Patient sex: M
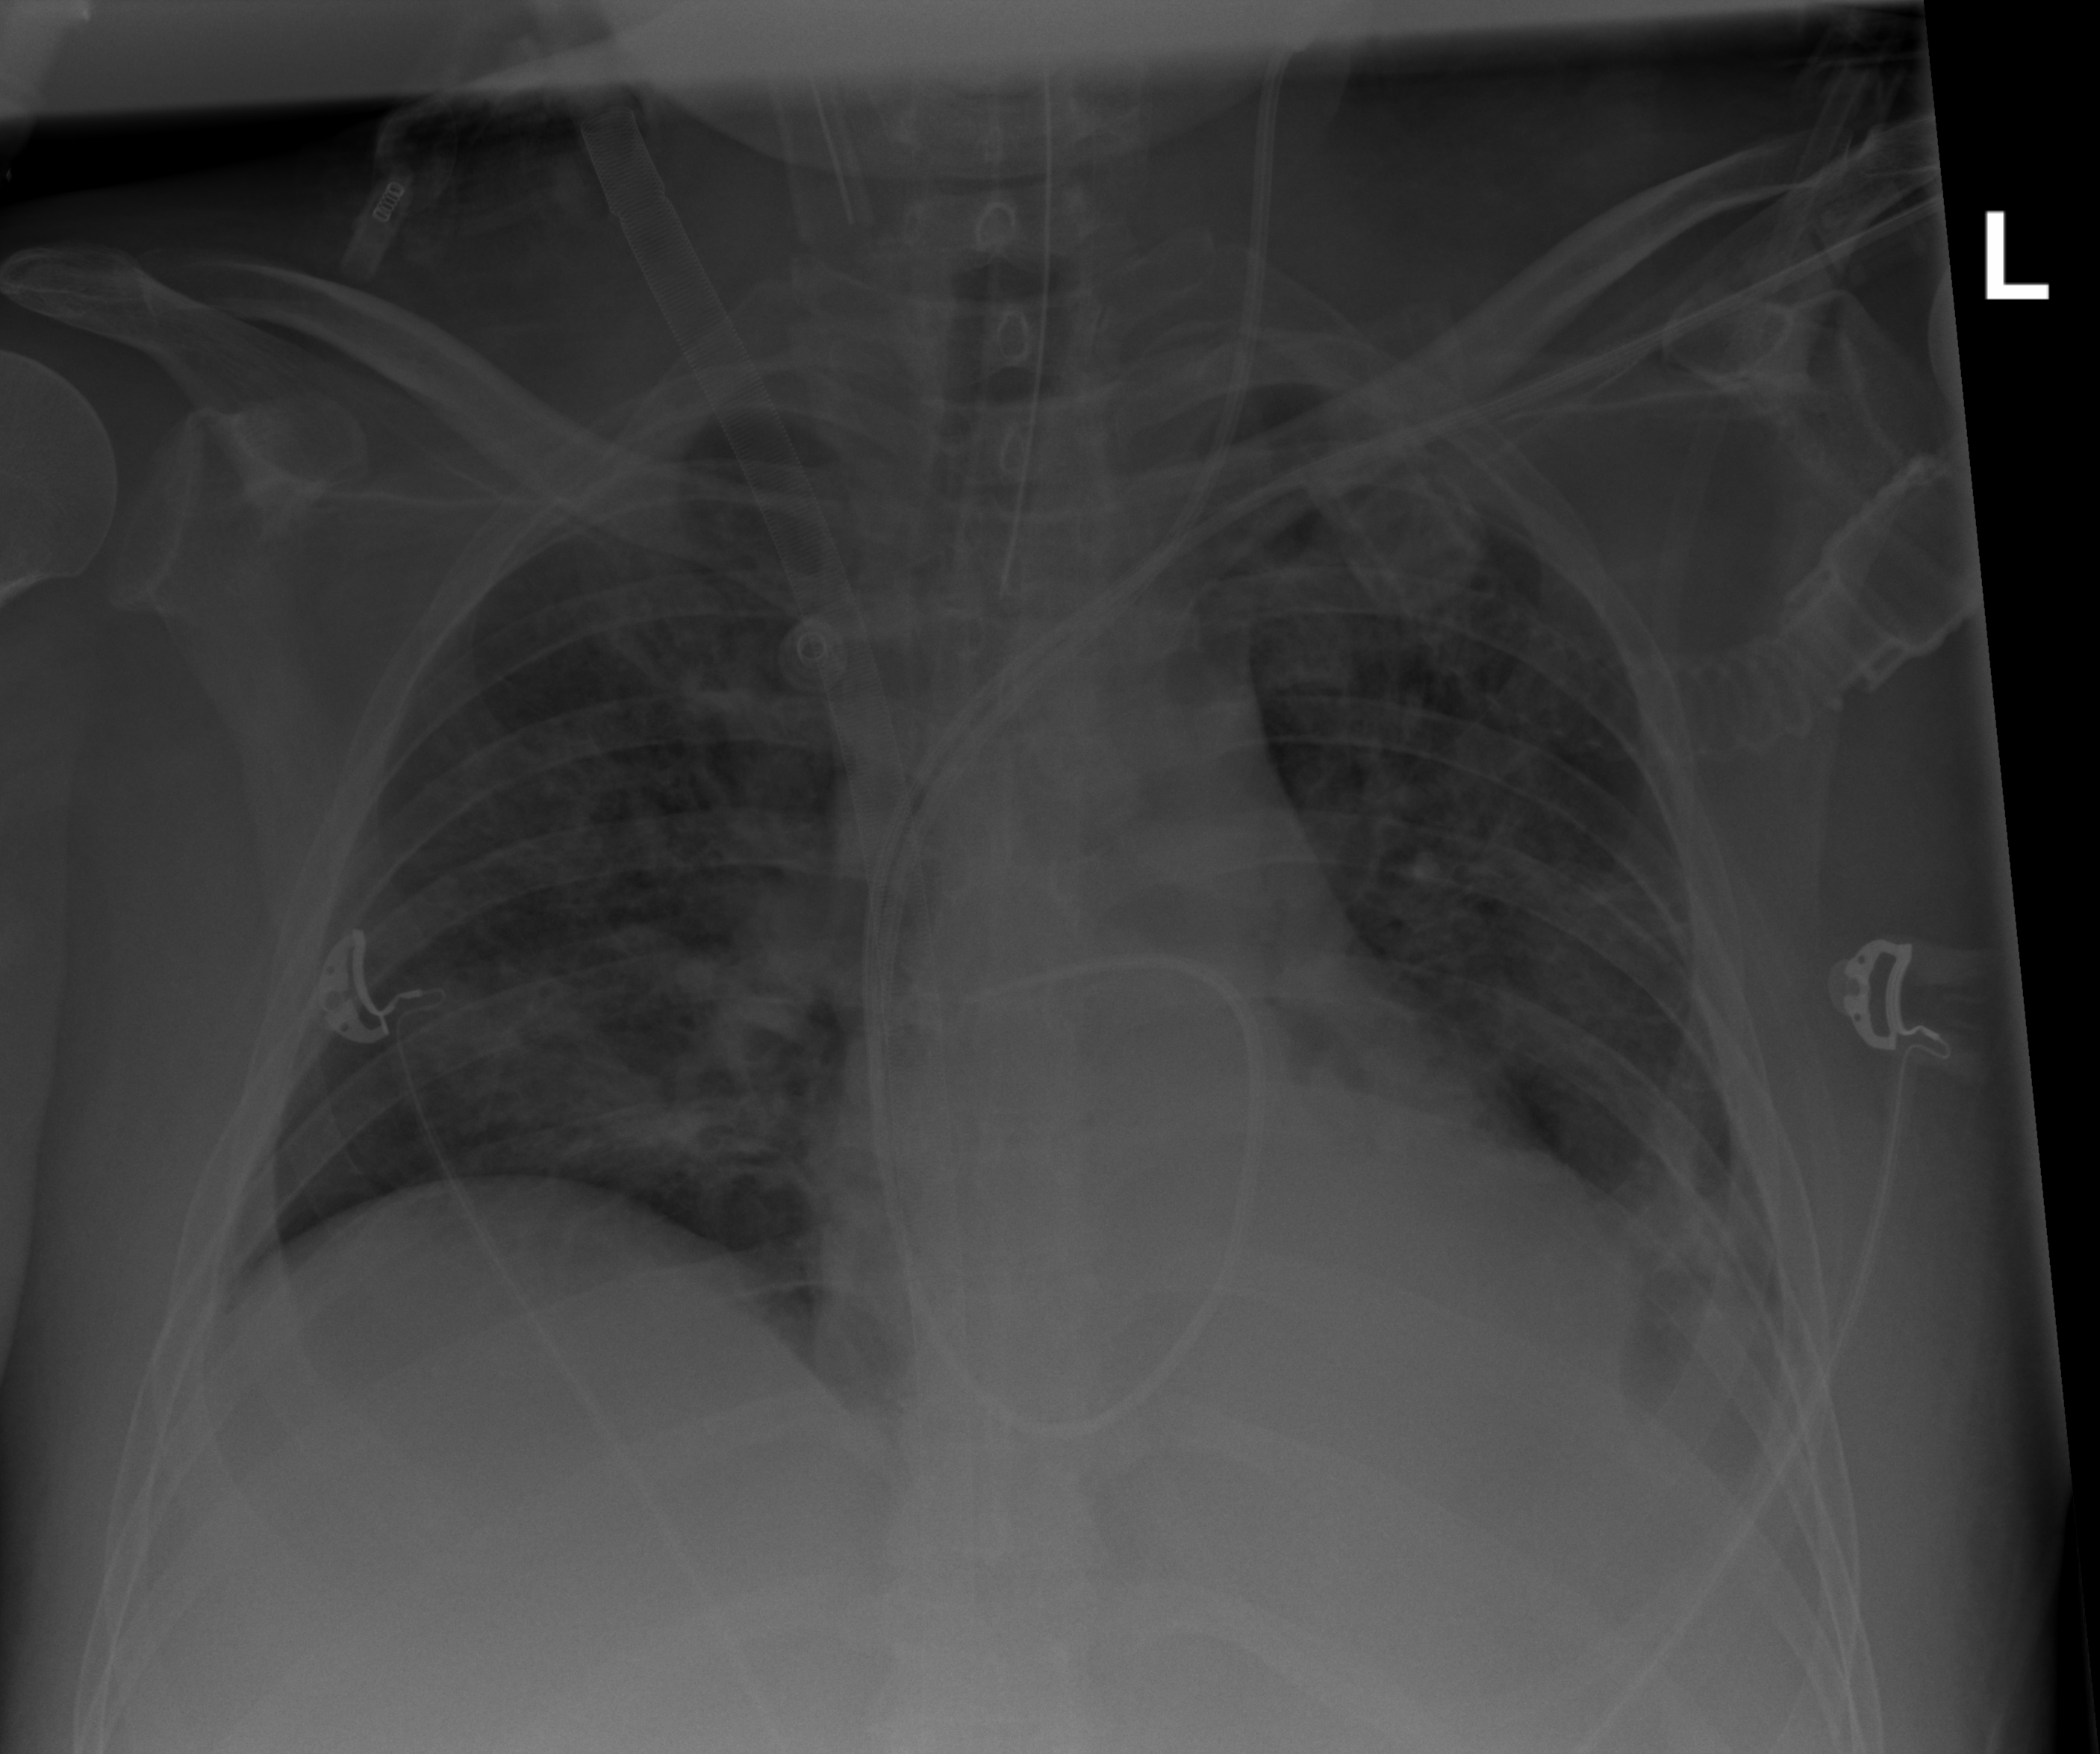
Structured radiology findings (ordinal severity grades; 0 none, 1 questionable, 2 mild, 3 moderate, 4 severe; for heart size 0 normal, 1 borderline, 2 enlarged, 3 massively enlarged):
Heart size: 2
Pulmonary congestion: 2
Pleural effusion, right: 0
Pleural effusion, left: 2
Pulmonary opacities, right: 2
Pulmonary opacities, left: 2
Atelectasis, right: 2
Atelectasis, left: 2